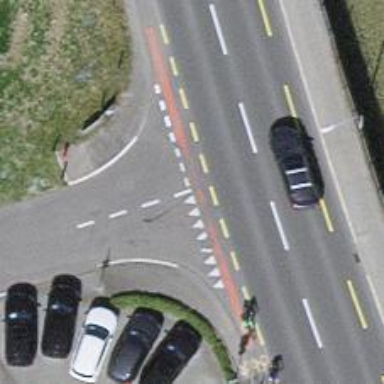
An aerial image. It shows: Road with "give way" sign.